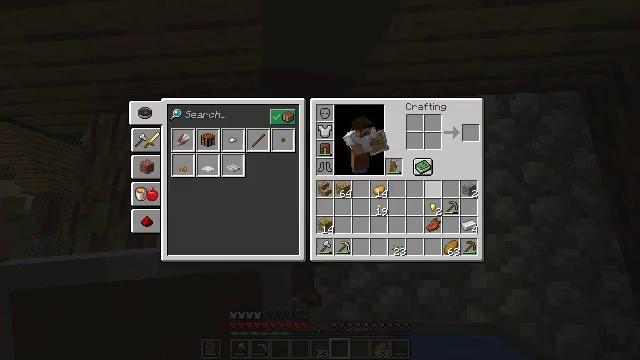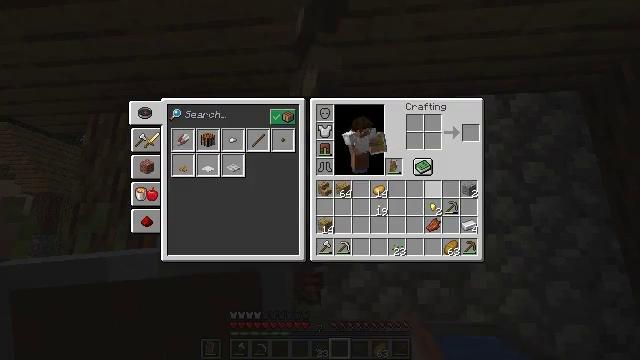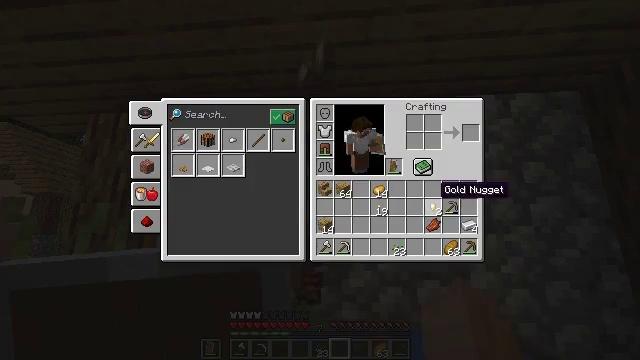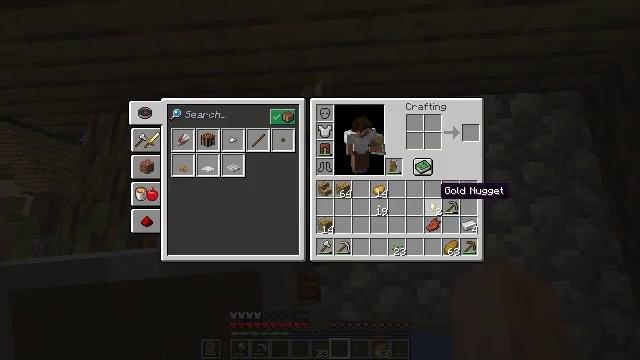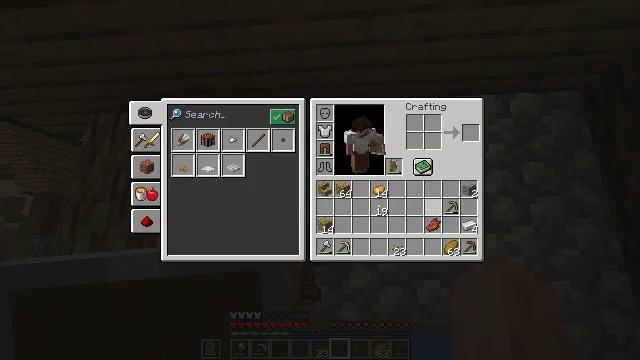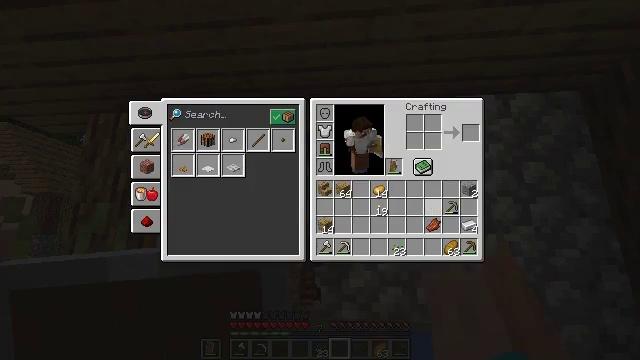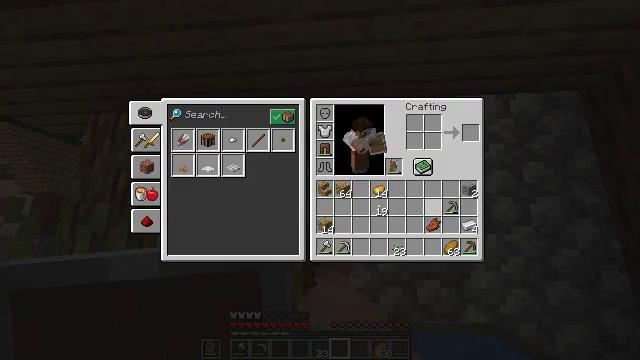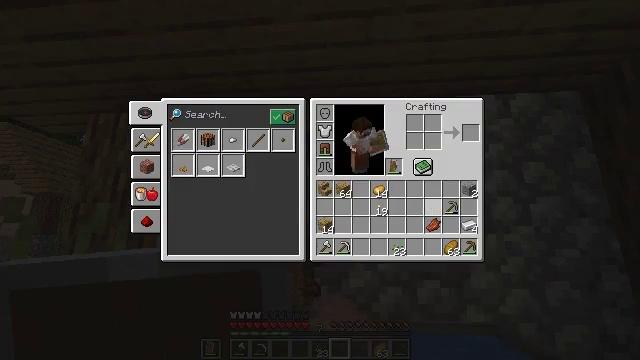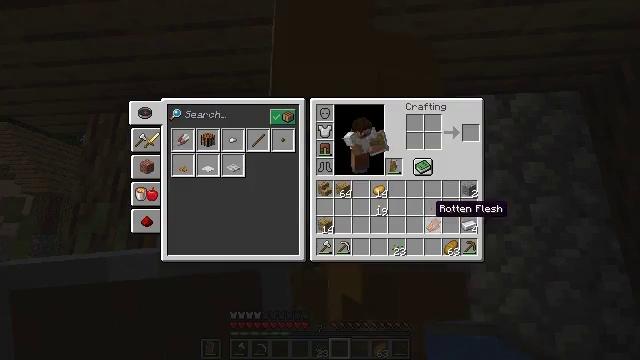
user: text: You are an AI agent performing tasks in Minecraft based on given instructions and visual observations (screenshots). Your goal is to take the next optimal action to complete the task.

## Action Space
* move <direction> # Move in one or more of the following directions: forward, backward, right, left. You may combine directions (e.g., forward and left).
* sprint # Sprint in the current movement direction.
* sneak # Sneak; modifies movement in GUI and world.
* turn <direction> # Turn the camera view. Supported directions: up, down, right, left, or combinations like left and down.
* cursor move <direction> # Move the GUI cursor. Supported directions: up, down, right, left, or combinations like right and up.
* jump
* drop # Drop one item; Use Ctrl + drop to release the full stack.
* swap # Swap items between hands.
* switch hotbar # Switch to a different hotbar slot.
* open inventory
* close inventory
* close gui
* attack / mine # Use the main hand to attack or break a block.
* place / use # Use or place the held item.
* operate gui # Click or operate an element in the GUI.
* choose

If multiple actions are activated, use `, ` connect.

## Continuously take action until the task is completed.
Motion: motion action
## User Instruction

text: Drop a gold nugget.
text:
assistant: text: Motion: sprint, open gui
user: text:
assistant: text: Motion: sprint
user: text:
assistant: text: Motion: sprint
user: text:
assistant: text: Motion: sprint, drop
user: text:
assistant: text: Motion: sprint, drop
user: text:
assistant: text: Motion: sprint, drop
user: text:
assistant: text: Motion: sprint, drop
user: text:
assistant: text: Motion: sprint
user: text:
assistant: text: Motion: sprint